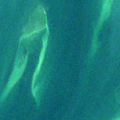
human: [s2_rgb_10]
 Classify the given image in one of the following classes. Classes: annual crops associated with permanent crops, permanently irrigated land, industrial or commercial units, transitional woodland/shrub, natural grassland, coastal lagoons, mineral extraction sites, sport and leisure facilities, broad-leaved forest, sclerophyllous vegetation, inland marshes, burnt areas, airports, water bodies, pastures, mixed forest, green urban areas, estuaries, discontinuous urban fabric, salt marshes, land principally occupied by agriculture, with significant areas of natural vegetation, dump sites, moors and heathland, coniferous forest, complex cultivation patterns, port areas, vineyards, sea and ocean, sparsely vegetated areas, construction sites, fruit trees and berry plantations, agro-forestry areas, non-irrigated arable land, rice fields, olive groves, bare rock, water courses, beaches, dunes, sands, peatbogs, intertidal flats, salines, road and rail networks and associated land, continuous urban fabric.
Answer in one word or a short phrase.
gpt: estuaries